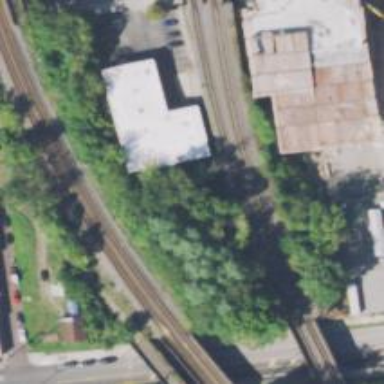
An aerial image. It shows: Railway line on embankment.